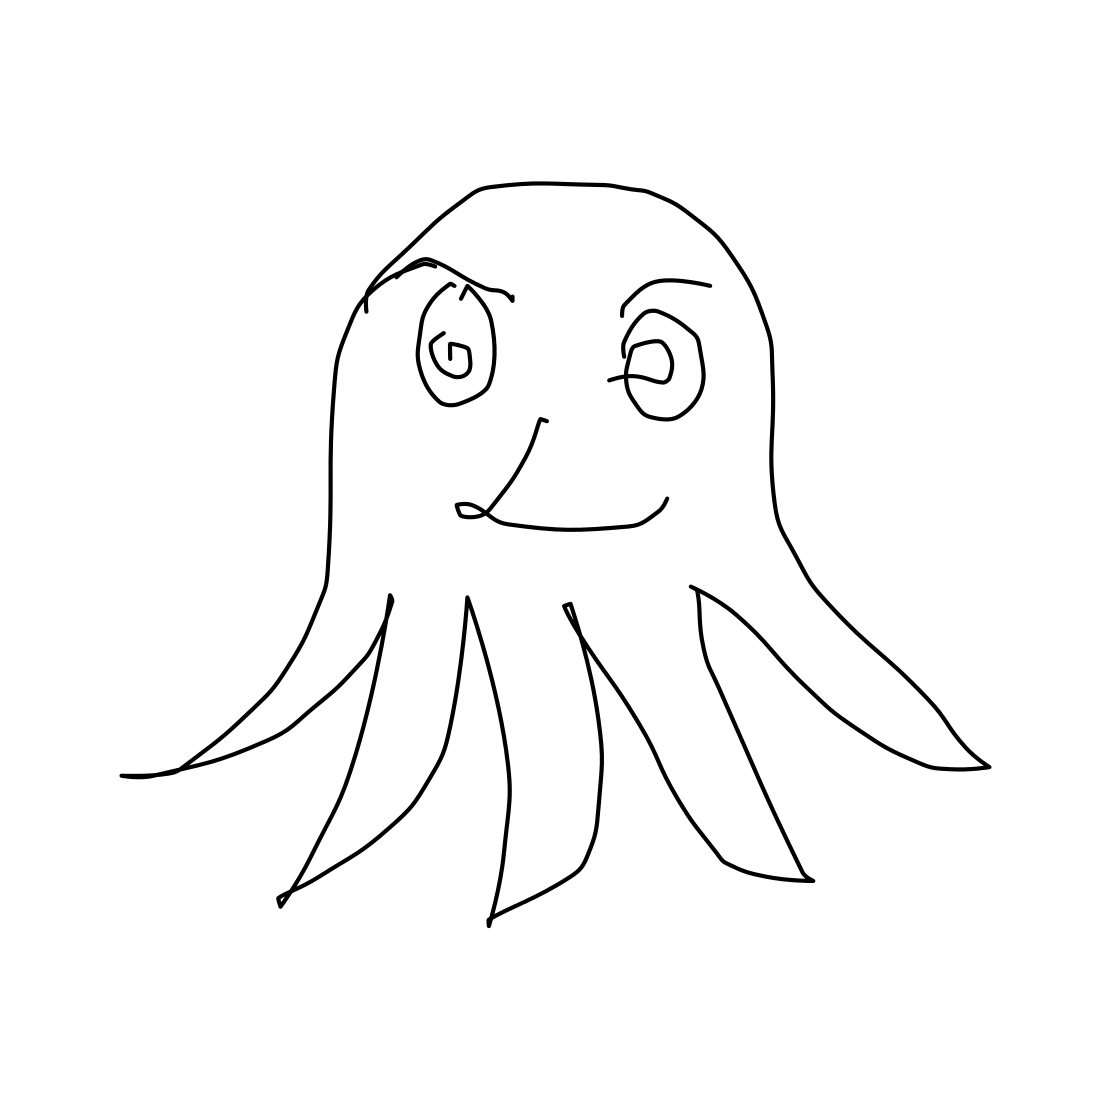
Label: octopus